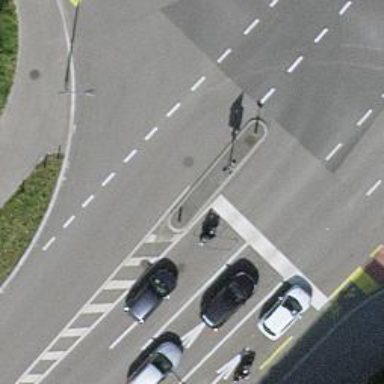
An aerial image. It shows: Road with traffic signals.